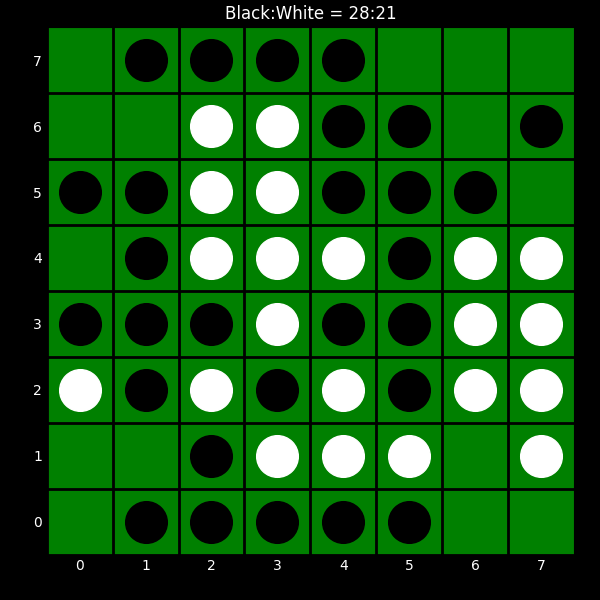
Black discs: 28
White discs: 21